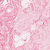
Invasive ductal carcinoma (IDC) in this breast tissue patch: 0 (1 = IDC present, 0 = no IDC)